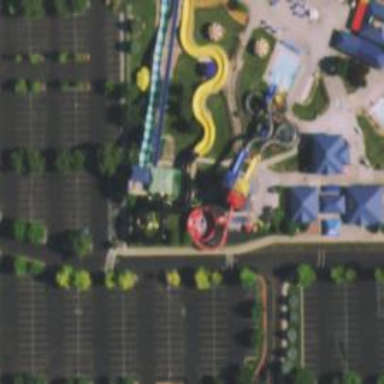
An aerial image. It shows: Water slide attraction.